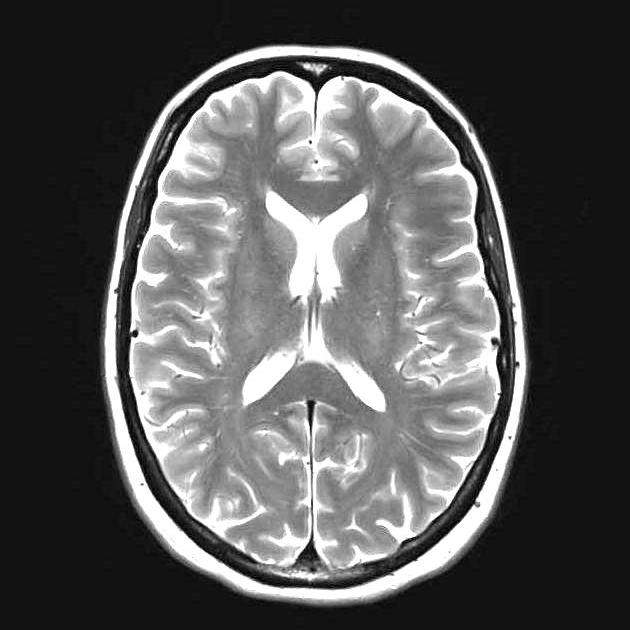
Label: notumor